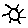
Label: sun